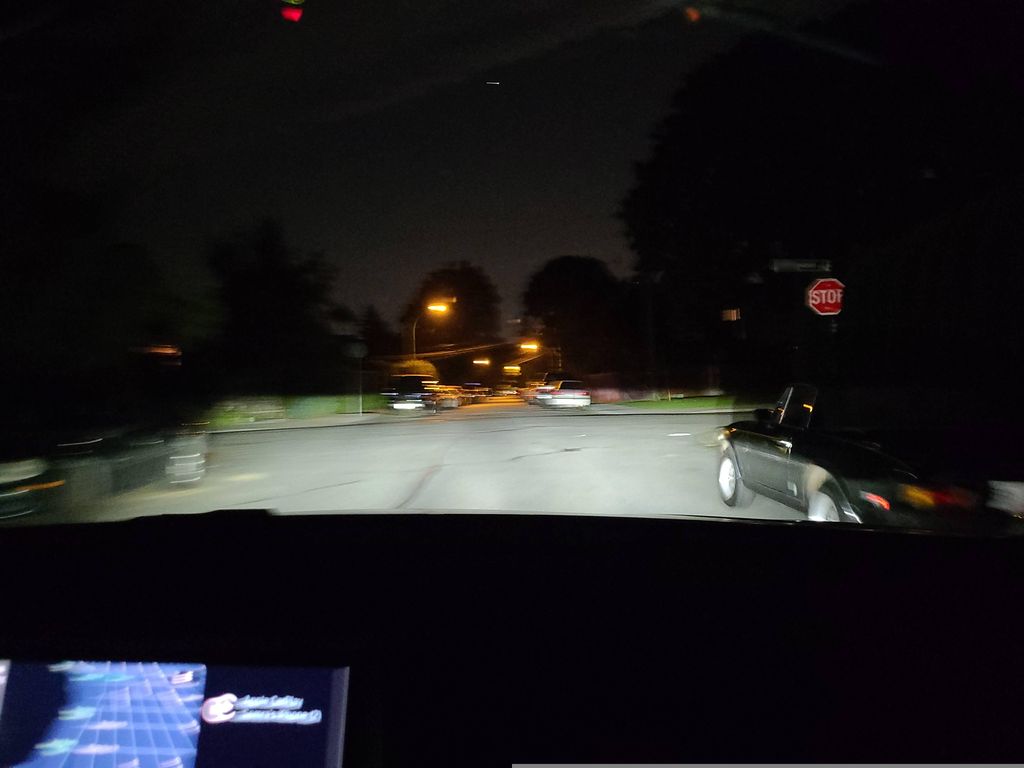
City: vancouver